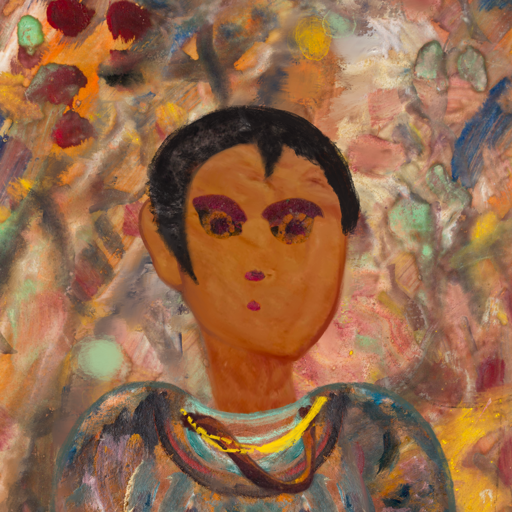
Background: Mother_And_Son_Mother, Head And Neck Front: Pious_Lady, Face Front: Doll, Bust: Boggyland, Hair Front: Roy_Bahadur, Head Accessory: Blank, Second Necklace: Comrade, Necklace: Irani_1, Baby: Blank